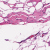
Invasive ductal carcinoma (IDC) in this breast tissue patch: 0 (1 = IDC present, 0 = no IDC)